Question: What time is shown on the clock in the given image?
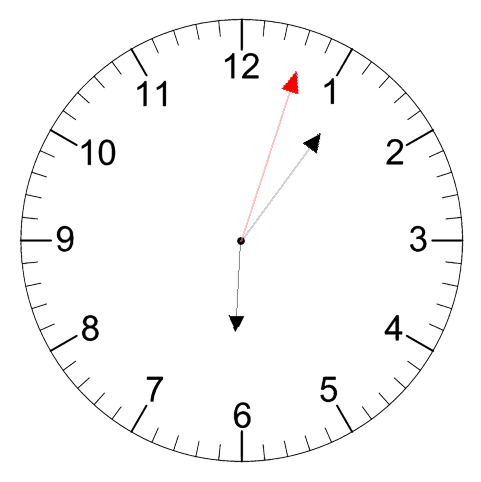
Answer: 06:06:03